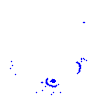
Particle: electron